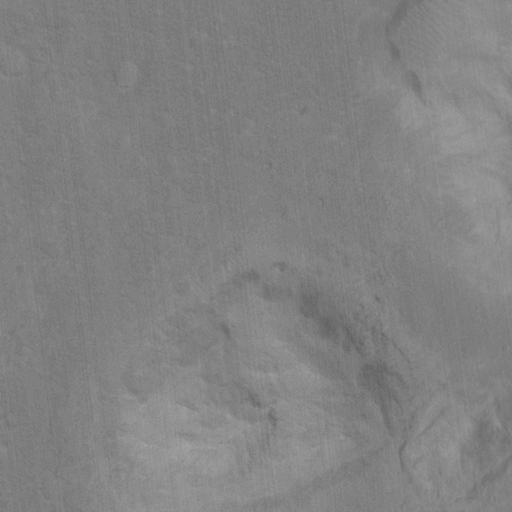
Objects detected: cone, cone, cone